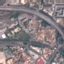
Land use / land cover class: Highway